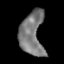
Tissue: lung
Cell type: Epithelial cells
Senescence score: 0.1363
Nuclear area (px): 997
Mean DAPI intensity: 121.392